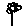
Label: flower